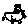
Label: bird